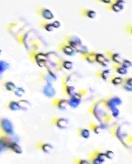
Label: Phaeocystis